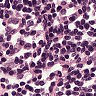
Metastatic tissue present: no